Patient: sex M, age 73
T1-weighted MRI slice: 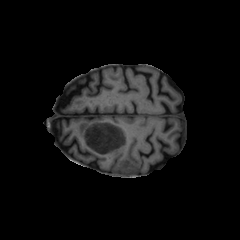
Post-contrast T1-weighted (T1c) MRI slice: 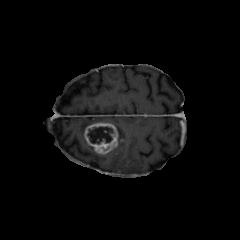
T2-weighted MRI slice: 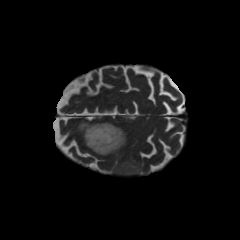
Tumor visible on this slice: yes
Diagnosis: Glioblastoma, IDH-wildtype
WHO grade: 4